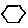
Label: hexagon